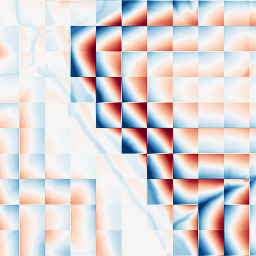
Category: wavelet
Decomposition family: wavelet_dwt
Decomposition parameters: wavelet: haar
level: 5
Upsampling method: bicubic
Upsampling parameters: scale: 4
Upsampling scale: 4